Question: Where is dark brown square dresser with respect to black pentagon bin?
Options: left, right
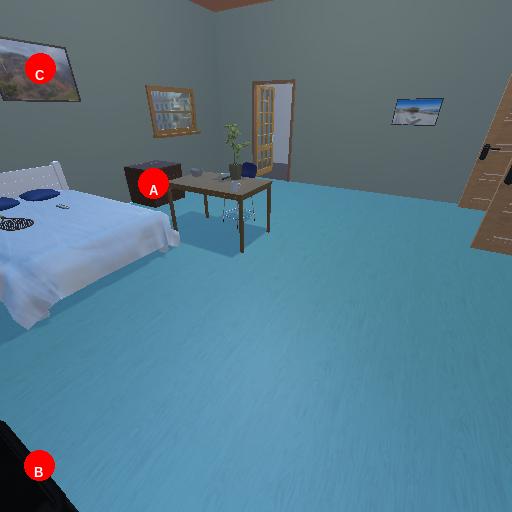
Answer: left